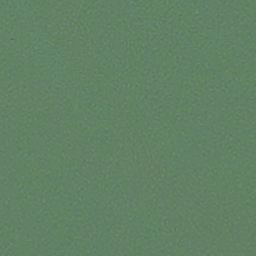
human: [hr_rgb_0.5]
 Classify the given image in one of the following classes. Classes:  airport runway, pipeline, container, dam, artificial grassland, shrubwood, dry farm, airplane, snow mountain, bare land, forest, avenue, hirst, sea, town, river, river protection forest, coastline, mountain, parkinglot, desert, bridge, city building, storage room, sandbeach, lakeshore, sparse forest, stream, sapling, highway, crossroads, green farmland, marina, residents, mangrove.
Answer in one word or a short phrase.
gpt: sea